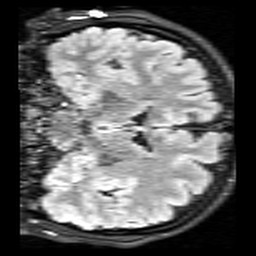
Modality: FLAIR
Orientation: coronal
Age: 19
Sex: female
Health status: healthy
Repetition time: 12 s
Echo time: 0.095 s